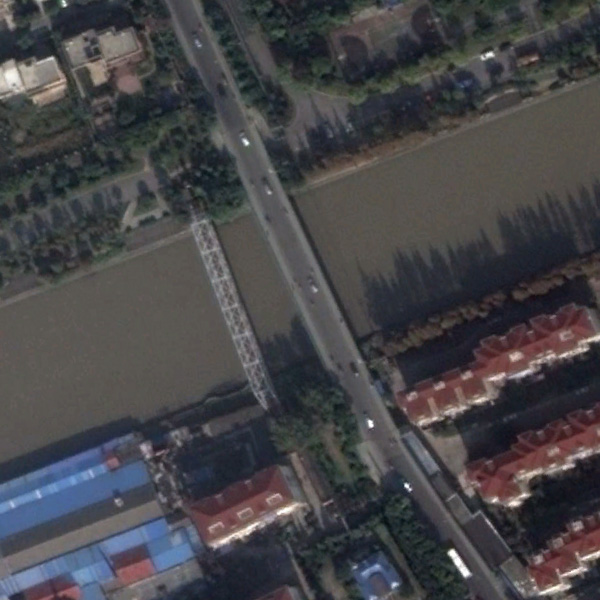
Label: Bridge